Question: I am getting the runtime error
'''
malloc: *** error for object 0x10070c5c0: pointer being freed was not allocated
*** set a breakpoint in malloc_error_break to debug
'''
with the following stack trace:

This tells me that something goes wrong in the destructors '~Clustering' and '~NodeMap' (the first one is an empty stub, the second one calls 'delete[]'), but not which the "pointer being freed" is. How can I find this out?
Also, where is 'malloc_error_break'?
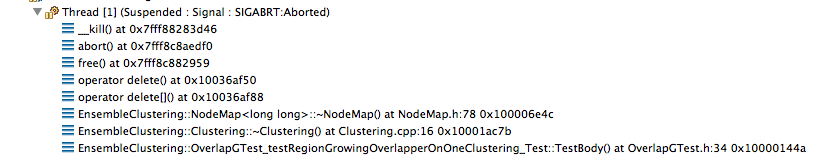
Answer: > This tells me that something goes wrong in the destructors '~Clustering' and '~NodeMap' (the first one is an empty stub, the second one calls 'delete[]'), but not which the "pointer being freed" is.
Just because '~Clustering' is "an empty stub" doesn't mean its doesn't do anything. After executing the body of the destructor, the destructor calls the destructors for each direct non-variant non-static data member. Apparently your class 'Clustering' contains a data member of type 'NodeMap<long,long>'.
> How can I find this out?
How many allocated arrays does your class 'NodeMap<long,long>' contain? If it's only one, that's the one. If there are more than one, set a breakpoint in '~NodeMap' so you can step through the execution.